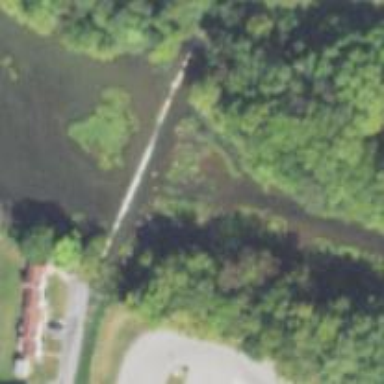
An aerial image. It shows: Weir along the waterway.